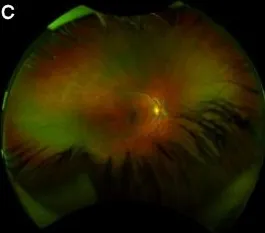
Eye with normalization of choroidal thickness and an almost complete resorption of the vitelliform lesions.
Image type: ophthalmic_imaging (fundus_photograph)